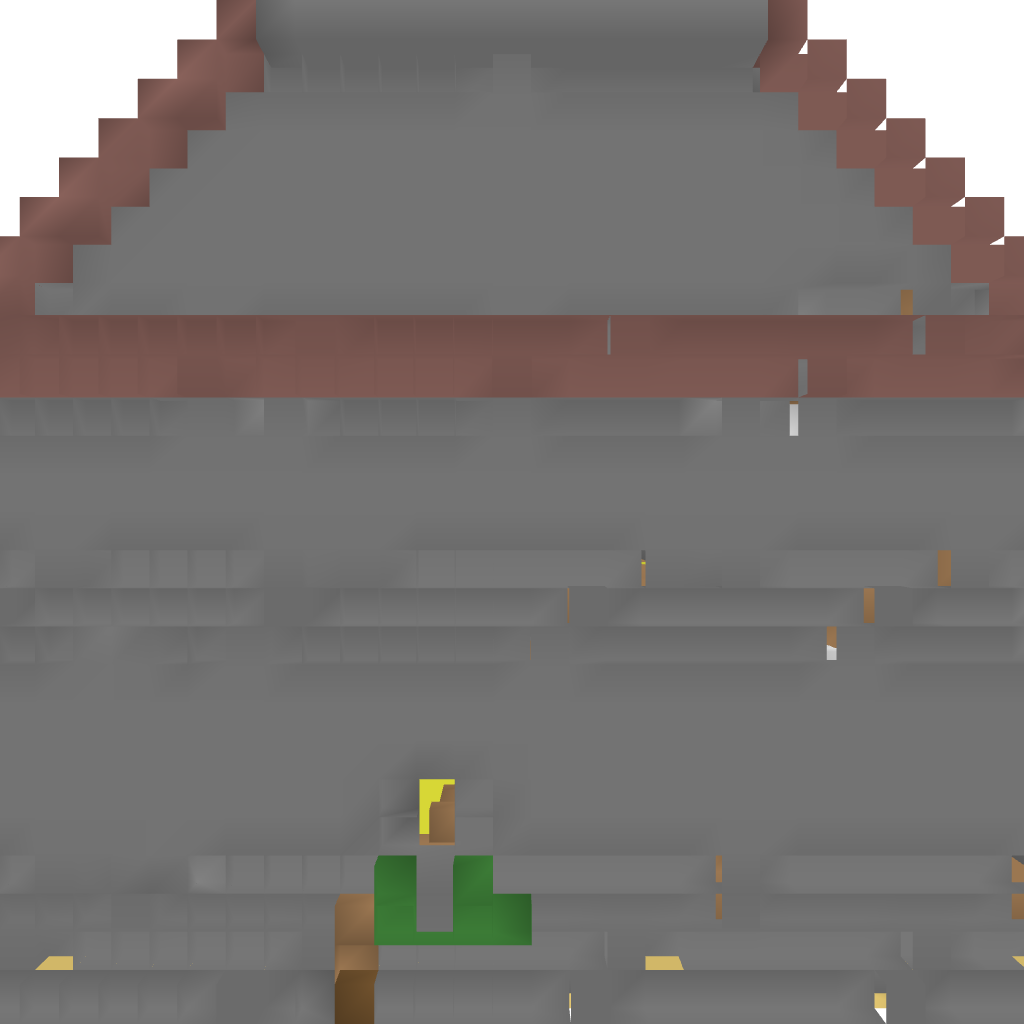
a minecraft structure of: Bender's House bad low quality